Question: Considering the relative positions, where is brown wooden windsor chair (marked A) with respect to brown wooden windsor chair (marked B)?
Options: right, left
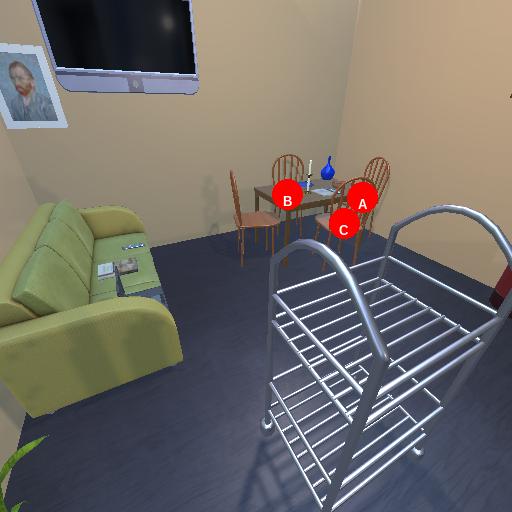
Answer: right